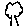
Label: tree